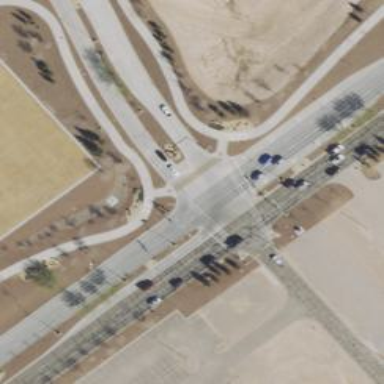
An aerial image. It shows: Uncontrolled crossing on cycleway.